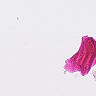
Metastatic tissue present: no